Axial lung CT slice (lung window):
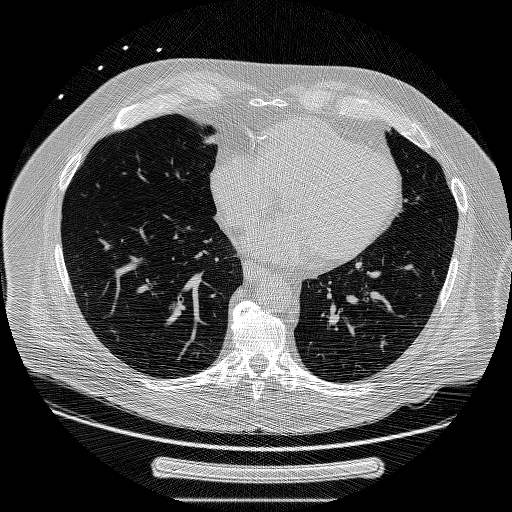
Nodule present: no